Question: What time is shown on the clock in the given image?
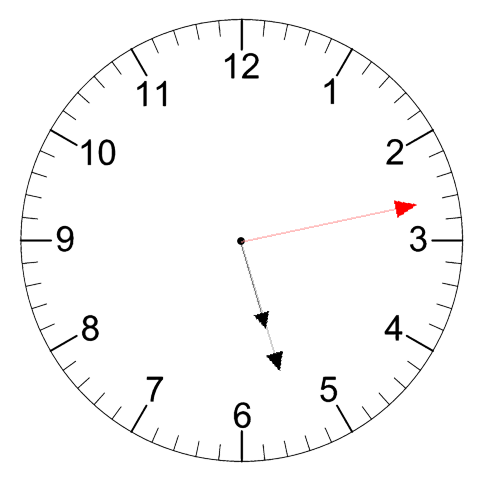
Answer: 05:27:13